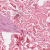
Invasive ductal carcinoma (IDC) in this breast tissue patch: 0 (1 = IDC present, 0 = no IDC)